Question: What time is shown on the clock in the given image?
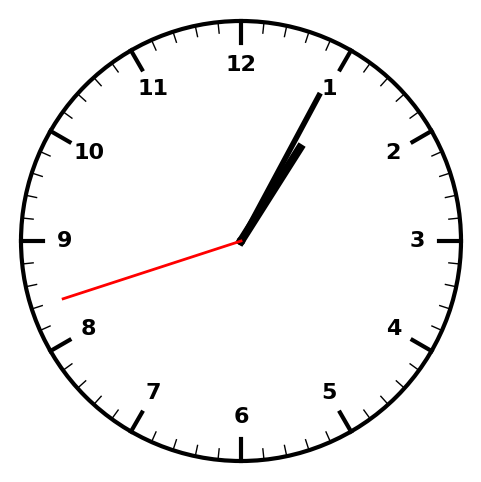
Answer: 01:04:42